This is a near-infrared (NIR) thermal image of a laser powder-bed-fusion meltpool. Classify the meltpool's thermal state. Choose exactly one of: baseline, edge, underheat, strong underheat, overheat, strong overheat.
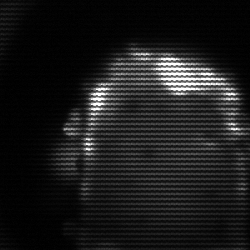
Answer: baseline